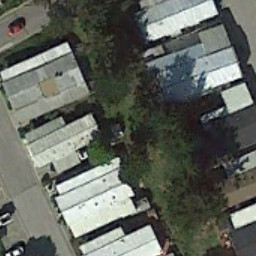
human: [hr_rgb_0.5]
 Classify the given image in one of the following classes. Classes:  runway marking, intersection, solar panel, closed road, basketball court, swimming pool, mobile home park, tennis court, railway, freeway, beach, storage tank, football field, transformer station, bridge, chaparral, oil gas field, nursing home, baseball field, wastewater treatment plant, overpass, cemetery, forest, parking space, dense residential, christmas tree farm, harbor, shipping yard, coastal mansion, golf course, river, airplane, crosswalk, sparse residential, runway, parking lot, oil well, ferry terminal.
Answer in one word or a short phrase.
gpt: mobile home park